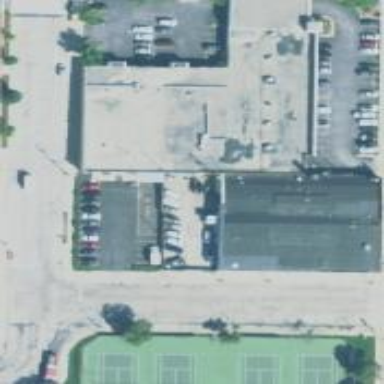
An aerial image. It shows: Sidewalk.